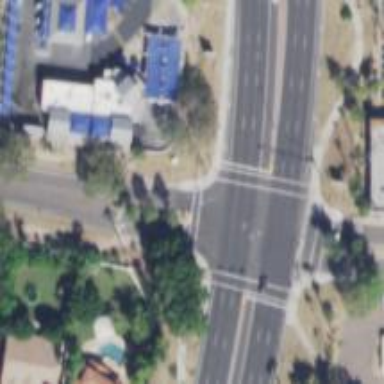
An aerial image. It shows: Solid stop line on the road marking.